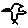
Label: bird